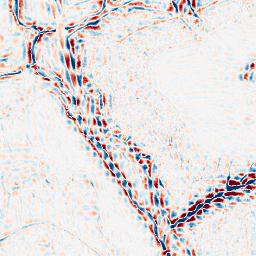
Category: wavelet
Decomposition family: wavelet_dwt
Decomposition parameters: wavelet: db4
level: 3
Upsampling method: regularized
Upsampling parameters: scale: 4
lambda_reg: 0.01
Upsampling scale: 4